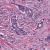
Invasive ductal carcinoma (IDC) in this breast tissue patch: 1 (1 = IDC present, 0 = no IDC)